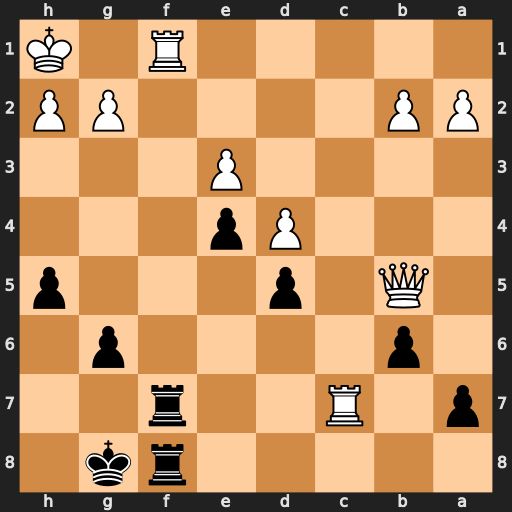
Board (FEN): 5rk1/p1R2r2/1p4p1/1Q1p3p/3Pp3/4P3/PP4PP/5R1K
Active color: b
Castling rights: -
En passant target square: -
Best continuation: Rxf1+ Qxf1 Rxf1#